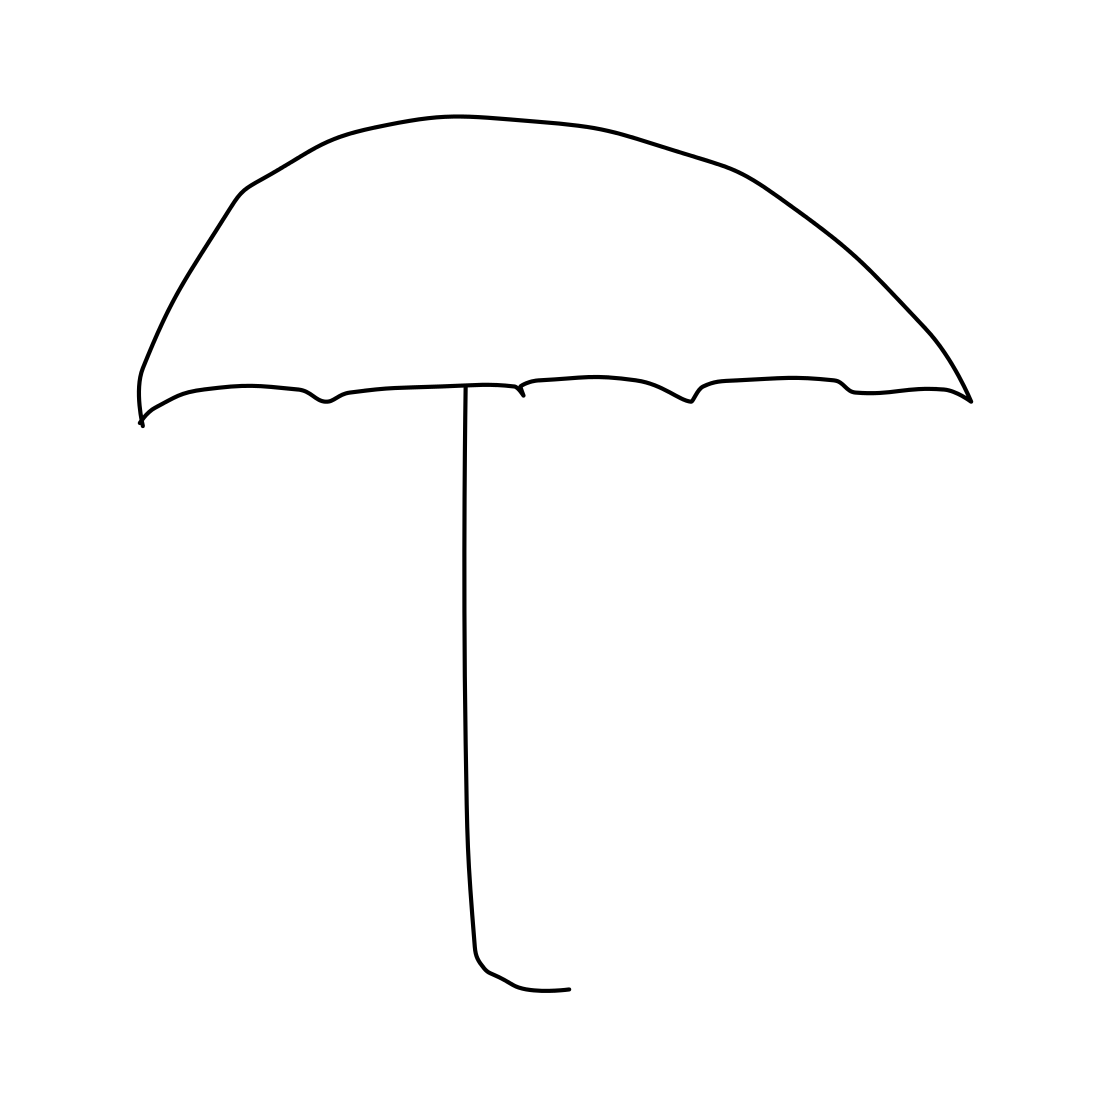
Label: umbrella